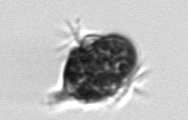
Label: Mesodinium